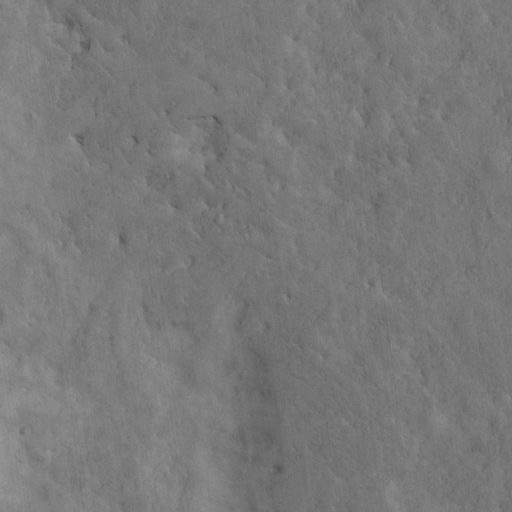
Objects detected: cone, cone